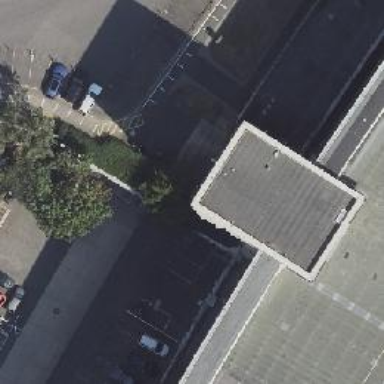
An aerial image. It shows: Part of building is shown in the image.